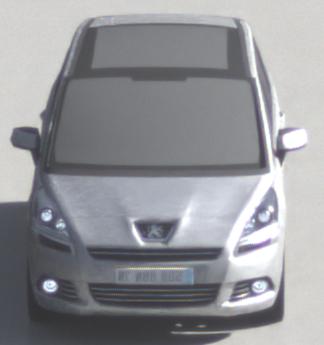
Make: Peugeot
Model: 5008 120 VTi
Detailed model: 5008 (I) Van
Model produced from: 2009/10
Model produced until: 2011/07
Doors: 5
Color: white
Road condition: wet road
Daytime: morning or afternoon
Contrast: medium contrast